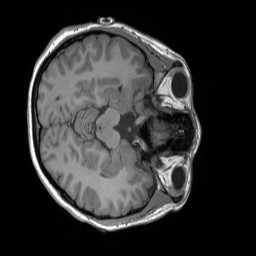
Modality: T1w
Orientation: axial
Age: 30
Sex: female